Question: I have a stacked bar graph to include in my paper, which is going to be printed by reviewers in black and white only. When I print it out, I cannot tell the difference between some parts of it, which would otherwise be clearly distinguishable in color. Is there any way to make it readable even in black and white? Thanks in advance.

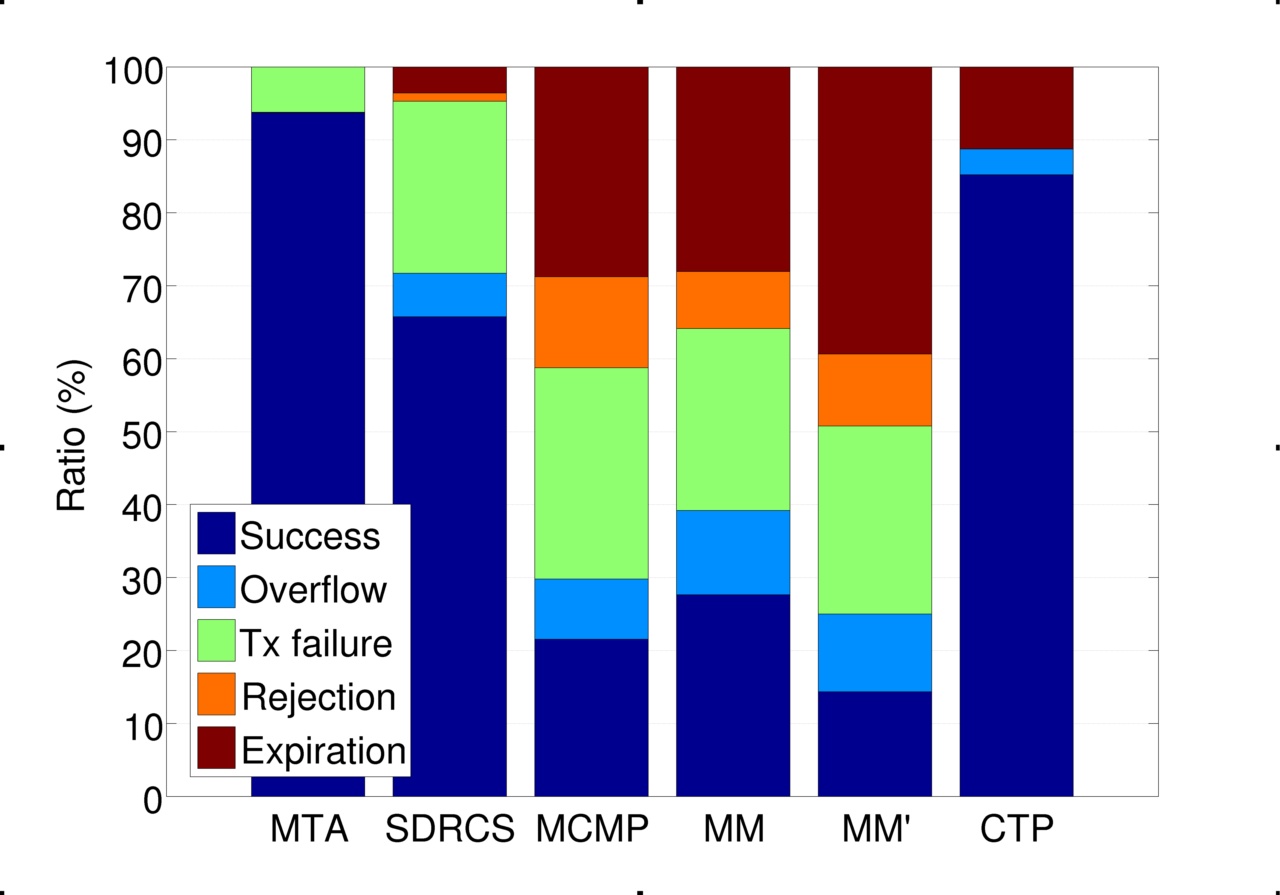
Answer: Have a look at the function presented in this <URL> your colors.
Here's one example:

Here's one example of how to use <URL>:
'''
figure, bar(rand(3,4)
[im_hatch,colorlist] = applyhatch_pluscolor(1,'|-.x',1,[1 0 1 1]);
'''